Question: So I am facing this weird problem in my drawing app.
I drew these lines from 1 to 8 from top to bottom and from left to right.

While I'm drawing the line, it shows as it's drawing Behind all the other lines. Whenever I let go off the screen, it pops up front, this seems completely random.
What am I overlooking to draw on top of everything else at all times?
My DrawView.java:
'''
public class DrawView extends View implements OnTouchListener {
private Path path = new Path();
private Paint paint = new Paint();
private Map<Path, Paint> pathMap = new HashMap<Path, Paint>();
private boolean isScreenCleared = false;
public DrawView(Context context) {
super(context);
this.setOnTouchListener(this);
paint.setColor(Color.BLACK);
paint.setAntiAlias(true);
paint.setStrokeWidth(5);
paint.setStyle(Paint.Style.STROKE);
paint.setStrokeJoin(Paint.Join.ROUND);
paint.setStrokeCap(Paint.Cap.ROUND);
}
@Override
public void onDraw(Canvas canvas) {
if (isScreenCleared) {
pathMap.clear();
canvas.drawColor(Color.WHITE);
isScreenCleared = false;
} else {
//Current line
canvas.drawPath(path, paint);
//All other lines
for (Map.Entry<Path, Paint> p : pathMap.entrySet()) {
canvas.drawPath(p.getKey(), p.getValue());
}
}
}
public boolean onTouch(View view, MotionEvent event) {
float eventX = event.getX();
float eventY = event.getY();
switch (event.getAction()) {
case MotionEvent.ACTION_DOWN:
path = new Path();
path.reset();
path.moveTo(eventX, eventY);
return true;
case MotionEvent.ACTION_MOVE:
path.lineTo(eventX, eventY);
break;
case MotionEvent.ACTION_UP:
Paint newPaint = new Paint();
newPaint.set(paint);
pathMap.put(path, newPaint);
break;
default:
return false;
}
invalidate();
return true;
}
public float getRadius() {
return paint.getStrokeWidth();
}
public void setRadius(float radius) {
paint.setStrokeWidth(radius);
}
public void setColor(int color) {
paint.setColor(color);
System.out.println("Color set to: " + color);
}
public void clearScreen() {
isScreenCleared = true;
invalidate();
}
}
'''
I am instantiating DrawView in my MainActivity like this:
'''
Relative layout = (RelativeLayout) findViewById(R.id.drawscreen);
DrawView dv = new DrawView(layout.getContext());
'''
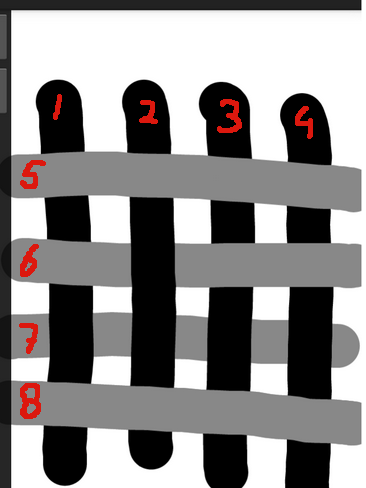
Answer: Alright, I found the problem thanks to Spartygw but found something better than 'Vector's.
There is a 'LinkedHashMap' that IS deterministic.
So using that solves the problem.
It painting behind everything else drawing was a quick mistake on my end as I obviously need to draw the current line the whole (Linked)HashMap.